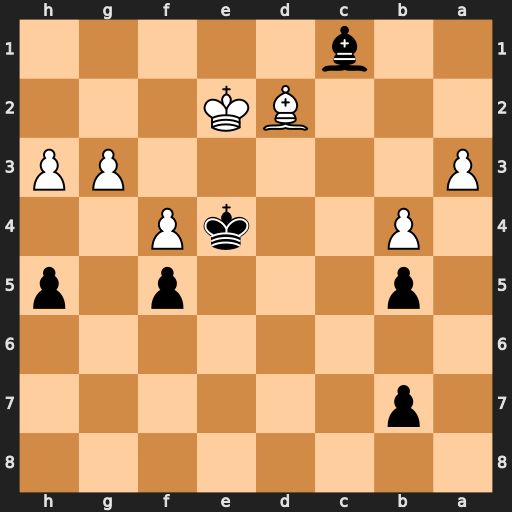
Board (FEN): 8/1p6/8/1p3p1p/1P2kP2/P5PP/3BK3/2b5
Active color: b
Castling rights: -
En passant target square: -
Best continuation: Bxd2 Kxd2 Kf3 Kd3 Kxg3